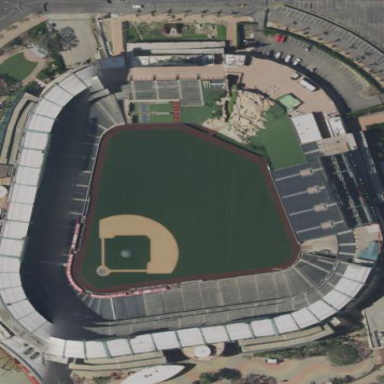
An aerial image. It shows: Stadium used for baseball sports.